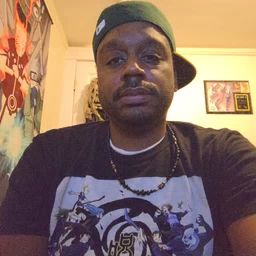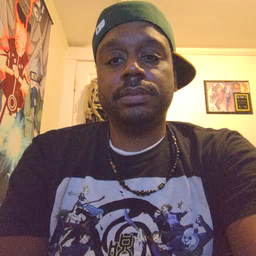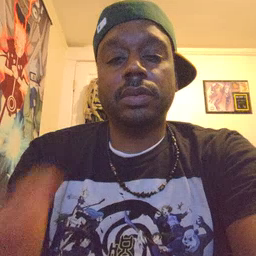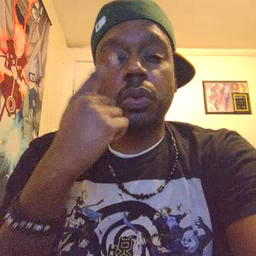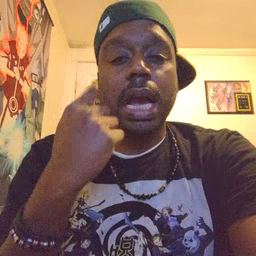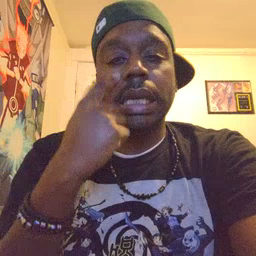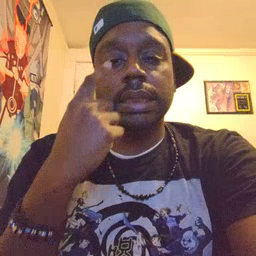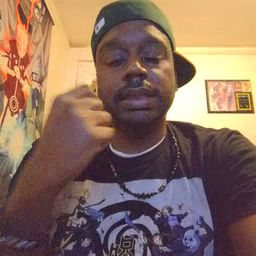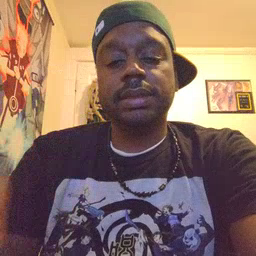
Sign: cry